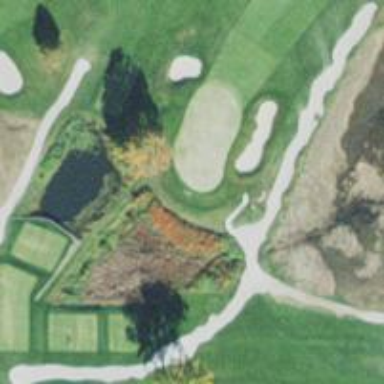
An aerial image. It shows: Golf bunker filled with sandy terrain.